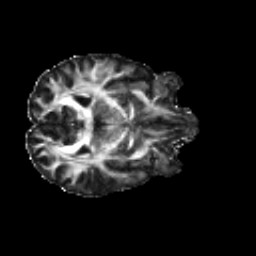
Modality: FA
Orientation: axial
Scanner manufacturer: siemens
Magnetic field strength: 3 T
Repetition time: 4.16 s
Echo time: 0.0806 s